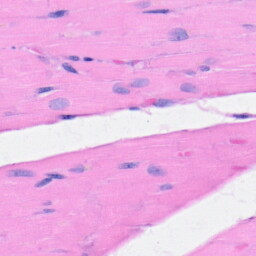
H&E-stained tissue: Heart